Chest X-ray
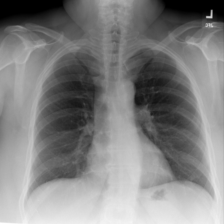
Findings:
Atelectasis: negative
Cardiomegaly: negative
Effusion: negative
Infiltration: negative
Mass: negative
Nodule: negative
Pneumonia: negative
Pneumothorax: negative
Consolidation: negative
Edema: negative
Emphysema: negative
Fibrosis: negative
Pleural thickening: negative
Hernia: negative